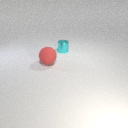
large red rubber sphere to the left of small cyan metal cylinder